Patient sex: M
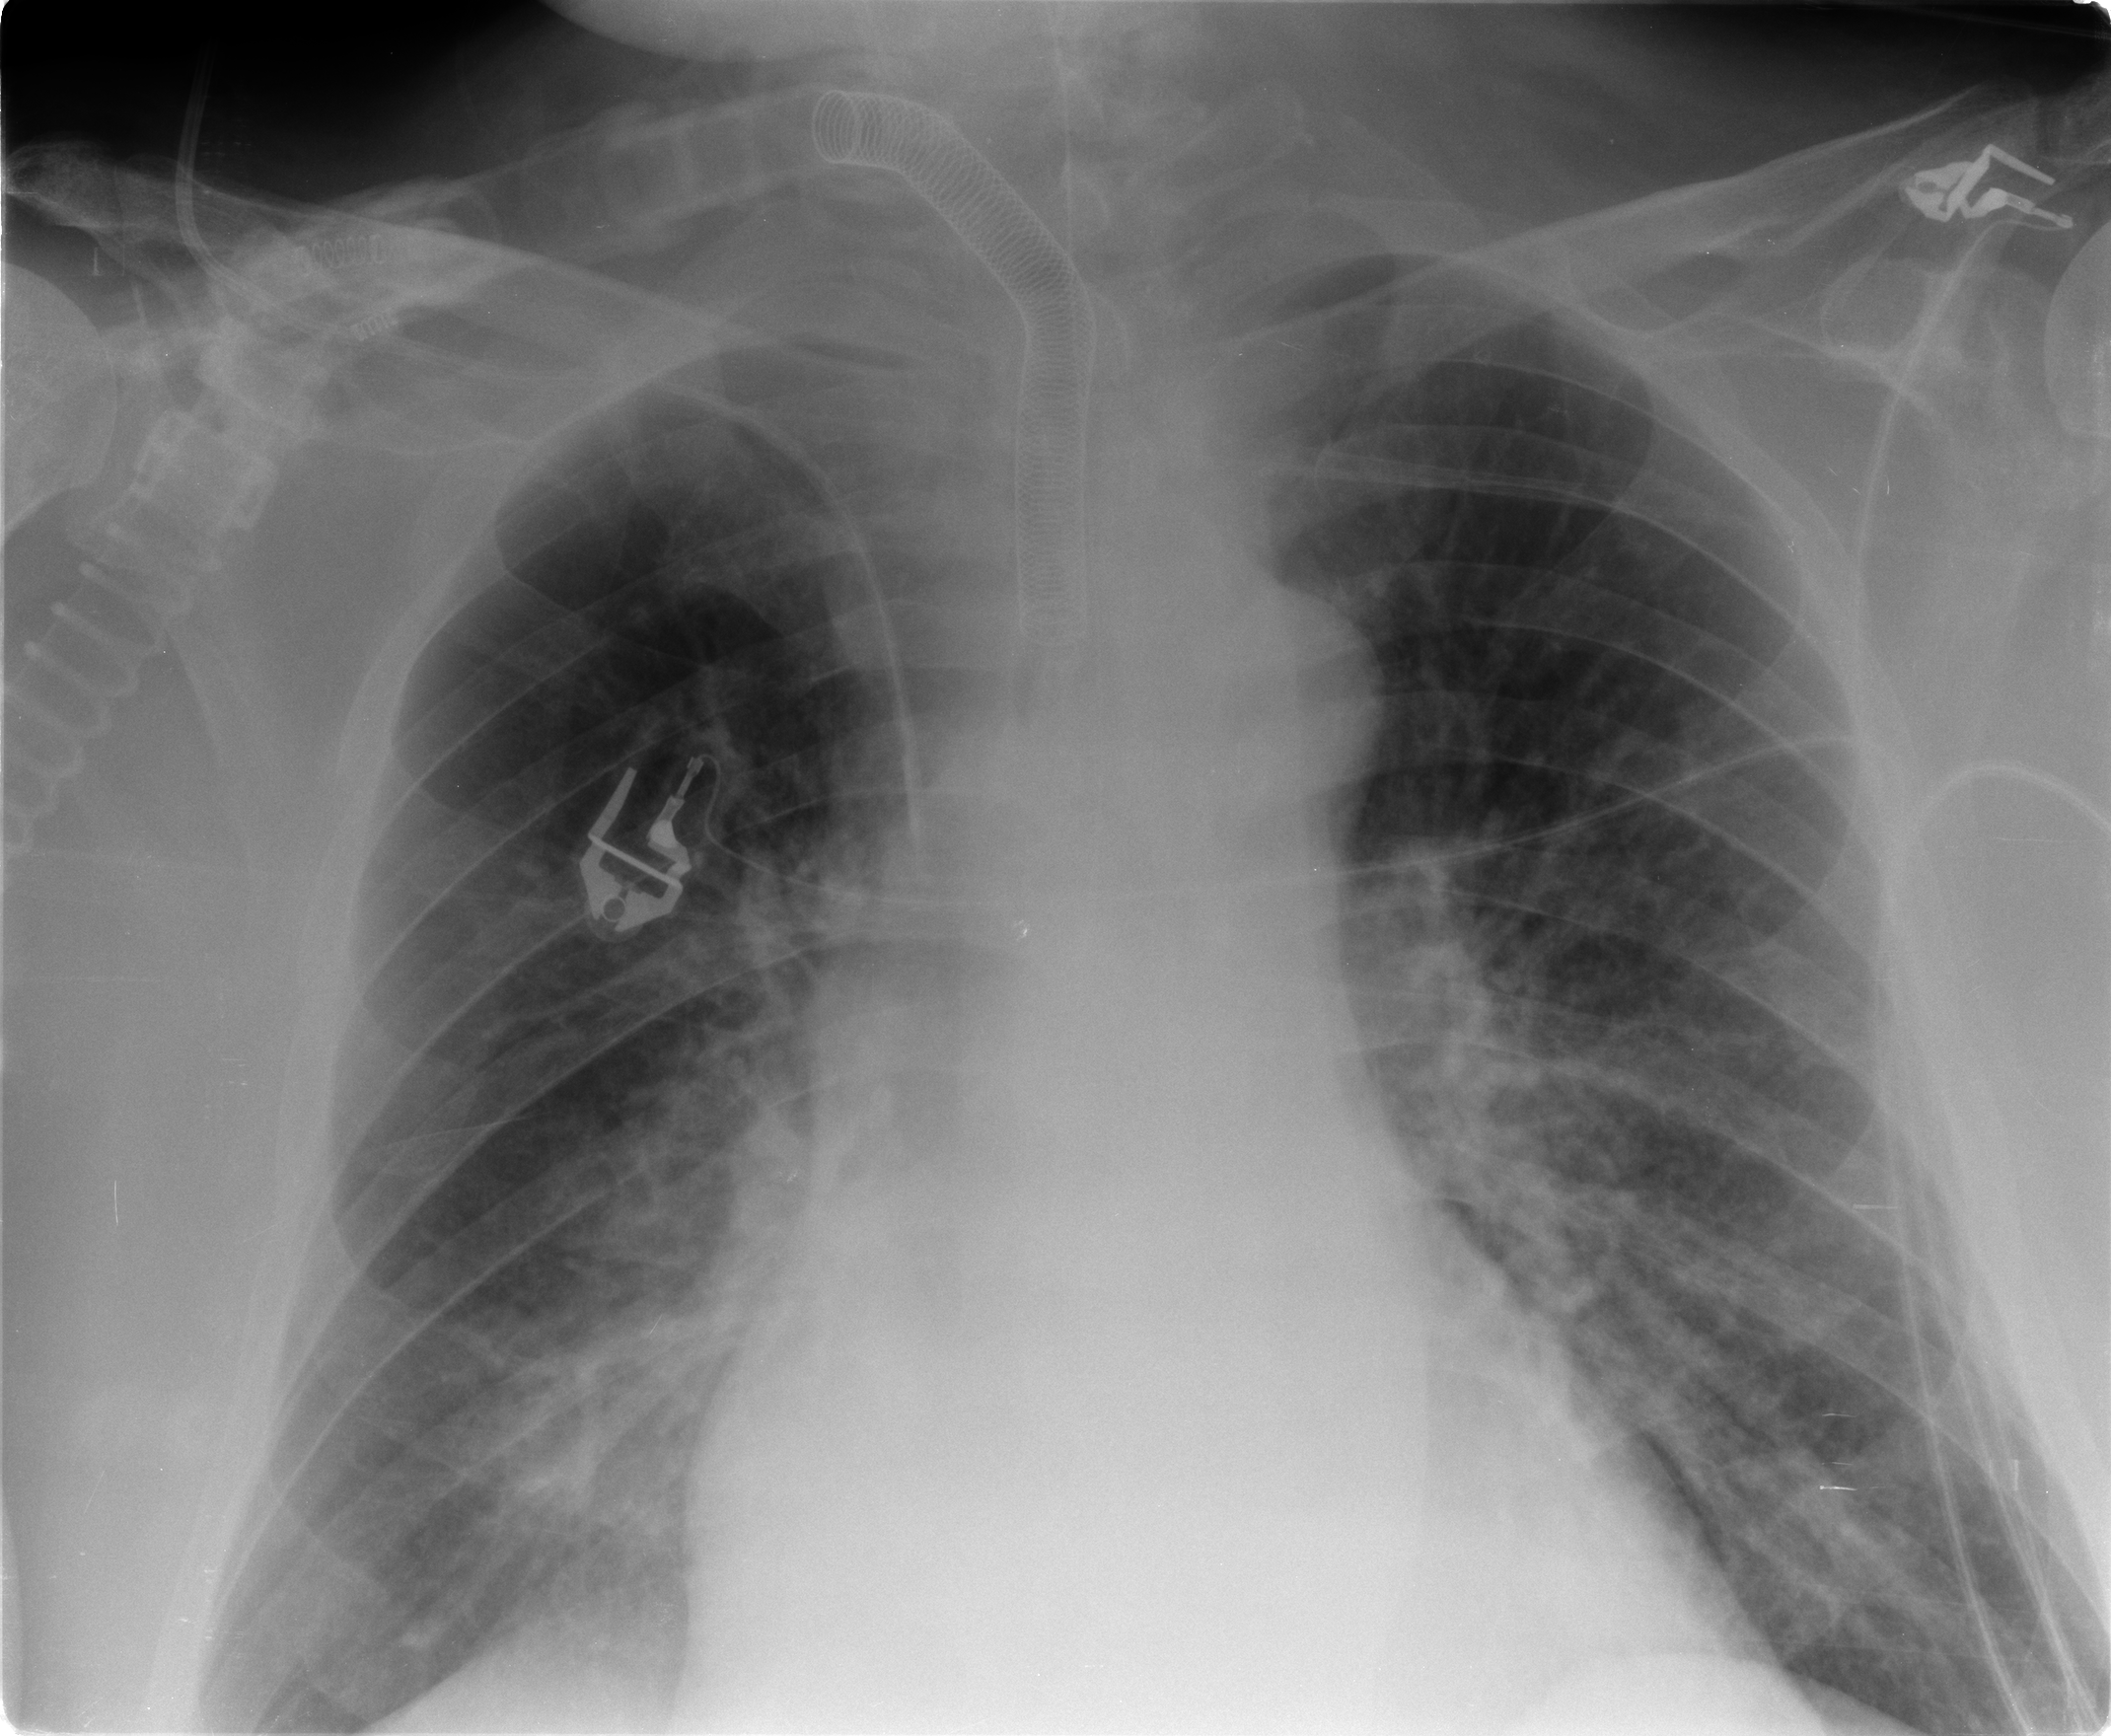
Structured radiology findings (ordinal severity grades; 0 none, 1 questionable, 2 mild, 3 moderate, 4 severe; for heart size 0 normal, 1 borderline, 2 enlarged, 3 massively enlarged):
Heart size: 2
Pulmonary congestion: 3
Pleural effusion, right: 1
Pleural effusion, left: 0
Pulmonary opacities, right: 2
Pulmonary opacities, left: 2
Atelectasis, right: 2
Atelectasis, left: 2